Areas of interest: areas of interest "Fudan University Handan Campus Basketball Court"
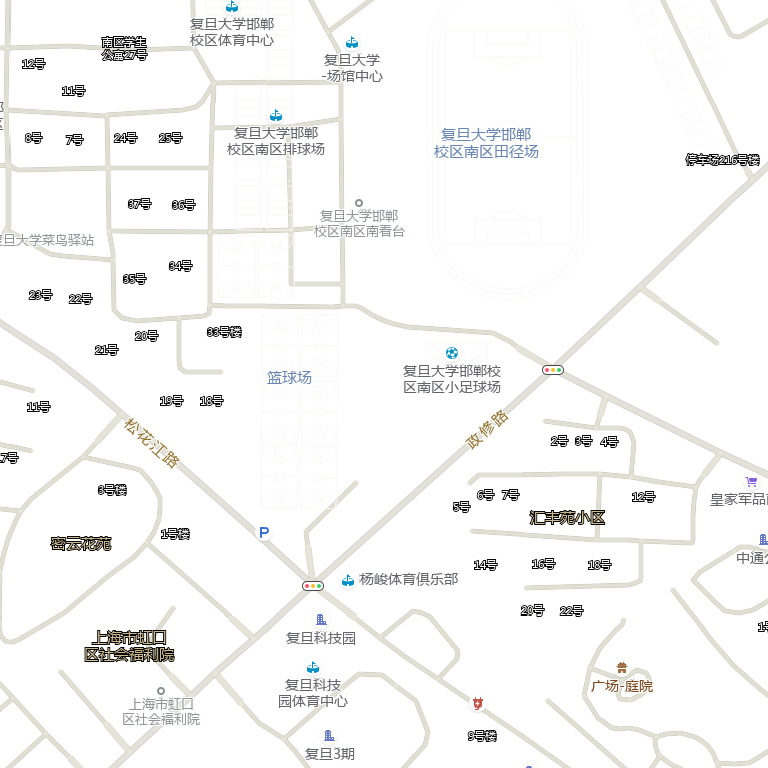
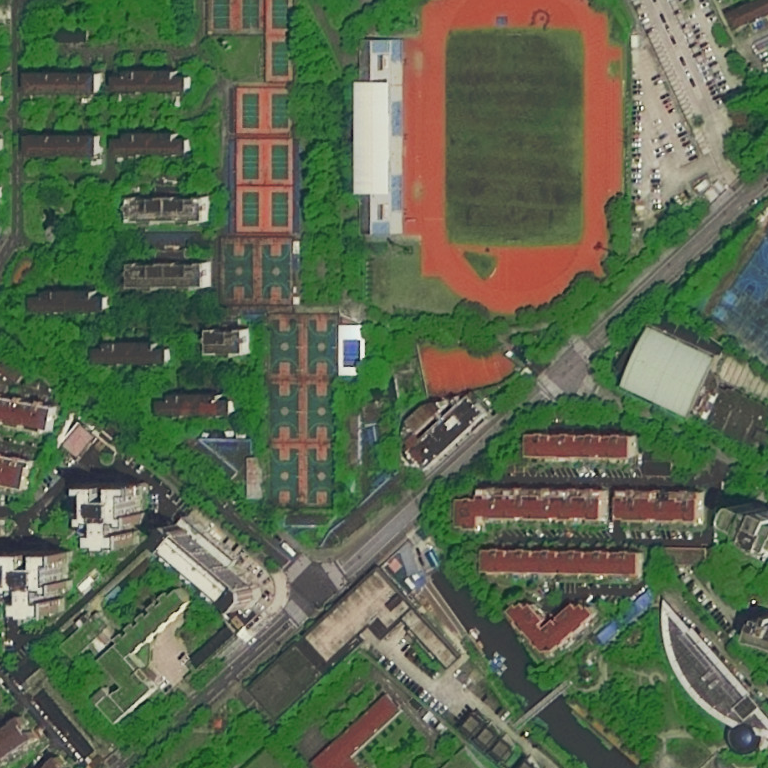